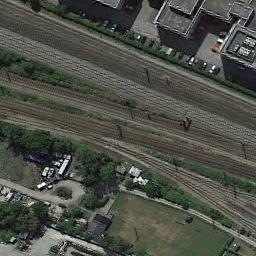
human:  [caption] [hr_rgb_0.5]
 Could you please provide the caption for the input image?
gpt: These railways are between some buildings and a green area .

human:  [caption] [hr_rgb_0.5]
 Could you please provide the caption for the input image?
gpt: There are several rows of buildings on one side of the railway .

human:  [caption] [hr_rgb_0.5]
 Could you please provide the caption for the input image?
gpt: Several buildings of different shapes are beside the railway .

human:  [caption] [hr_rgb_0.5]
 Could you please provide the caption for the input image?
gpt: The railway is next to some trees and houses .

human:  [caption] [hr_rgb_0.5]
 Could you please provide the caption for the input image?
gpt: There are some green trees and buildings beside the railway .